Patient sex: M
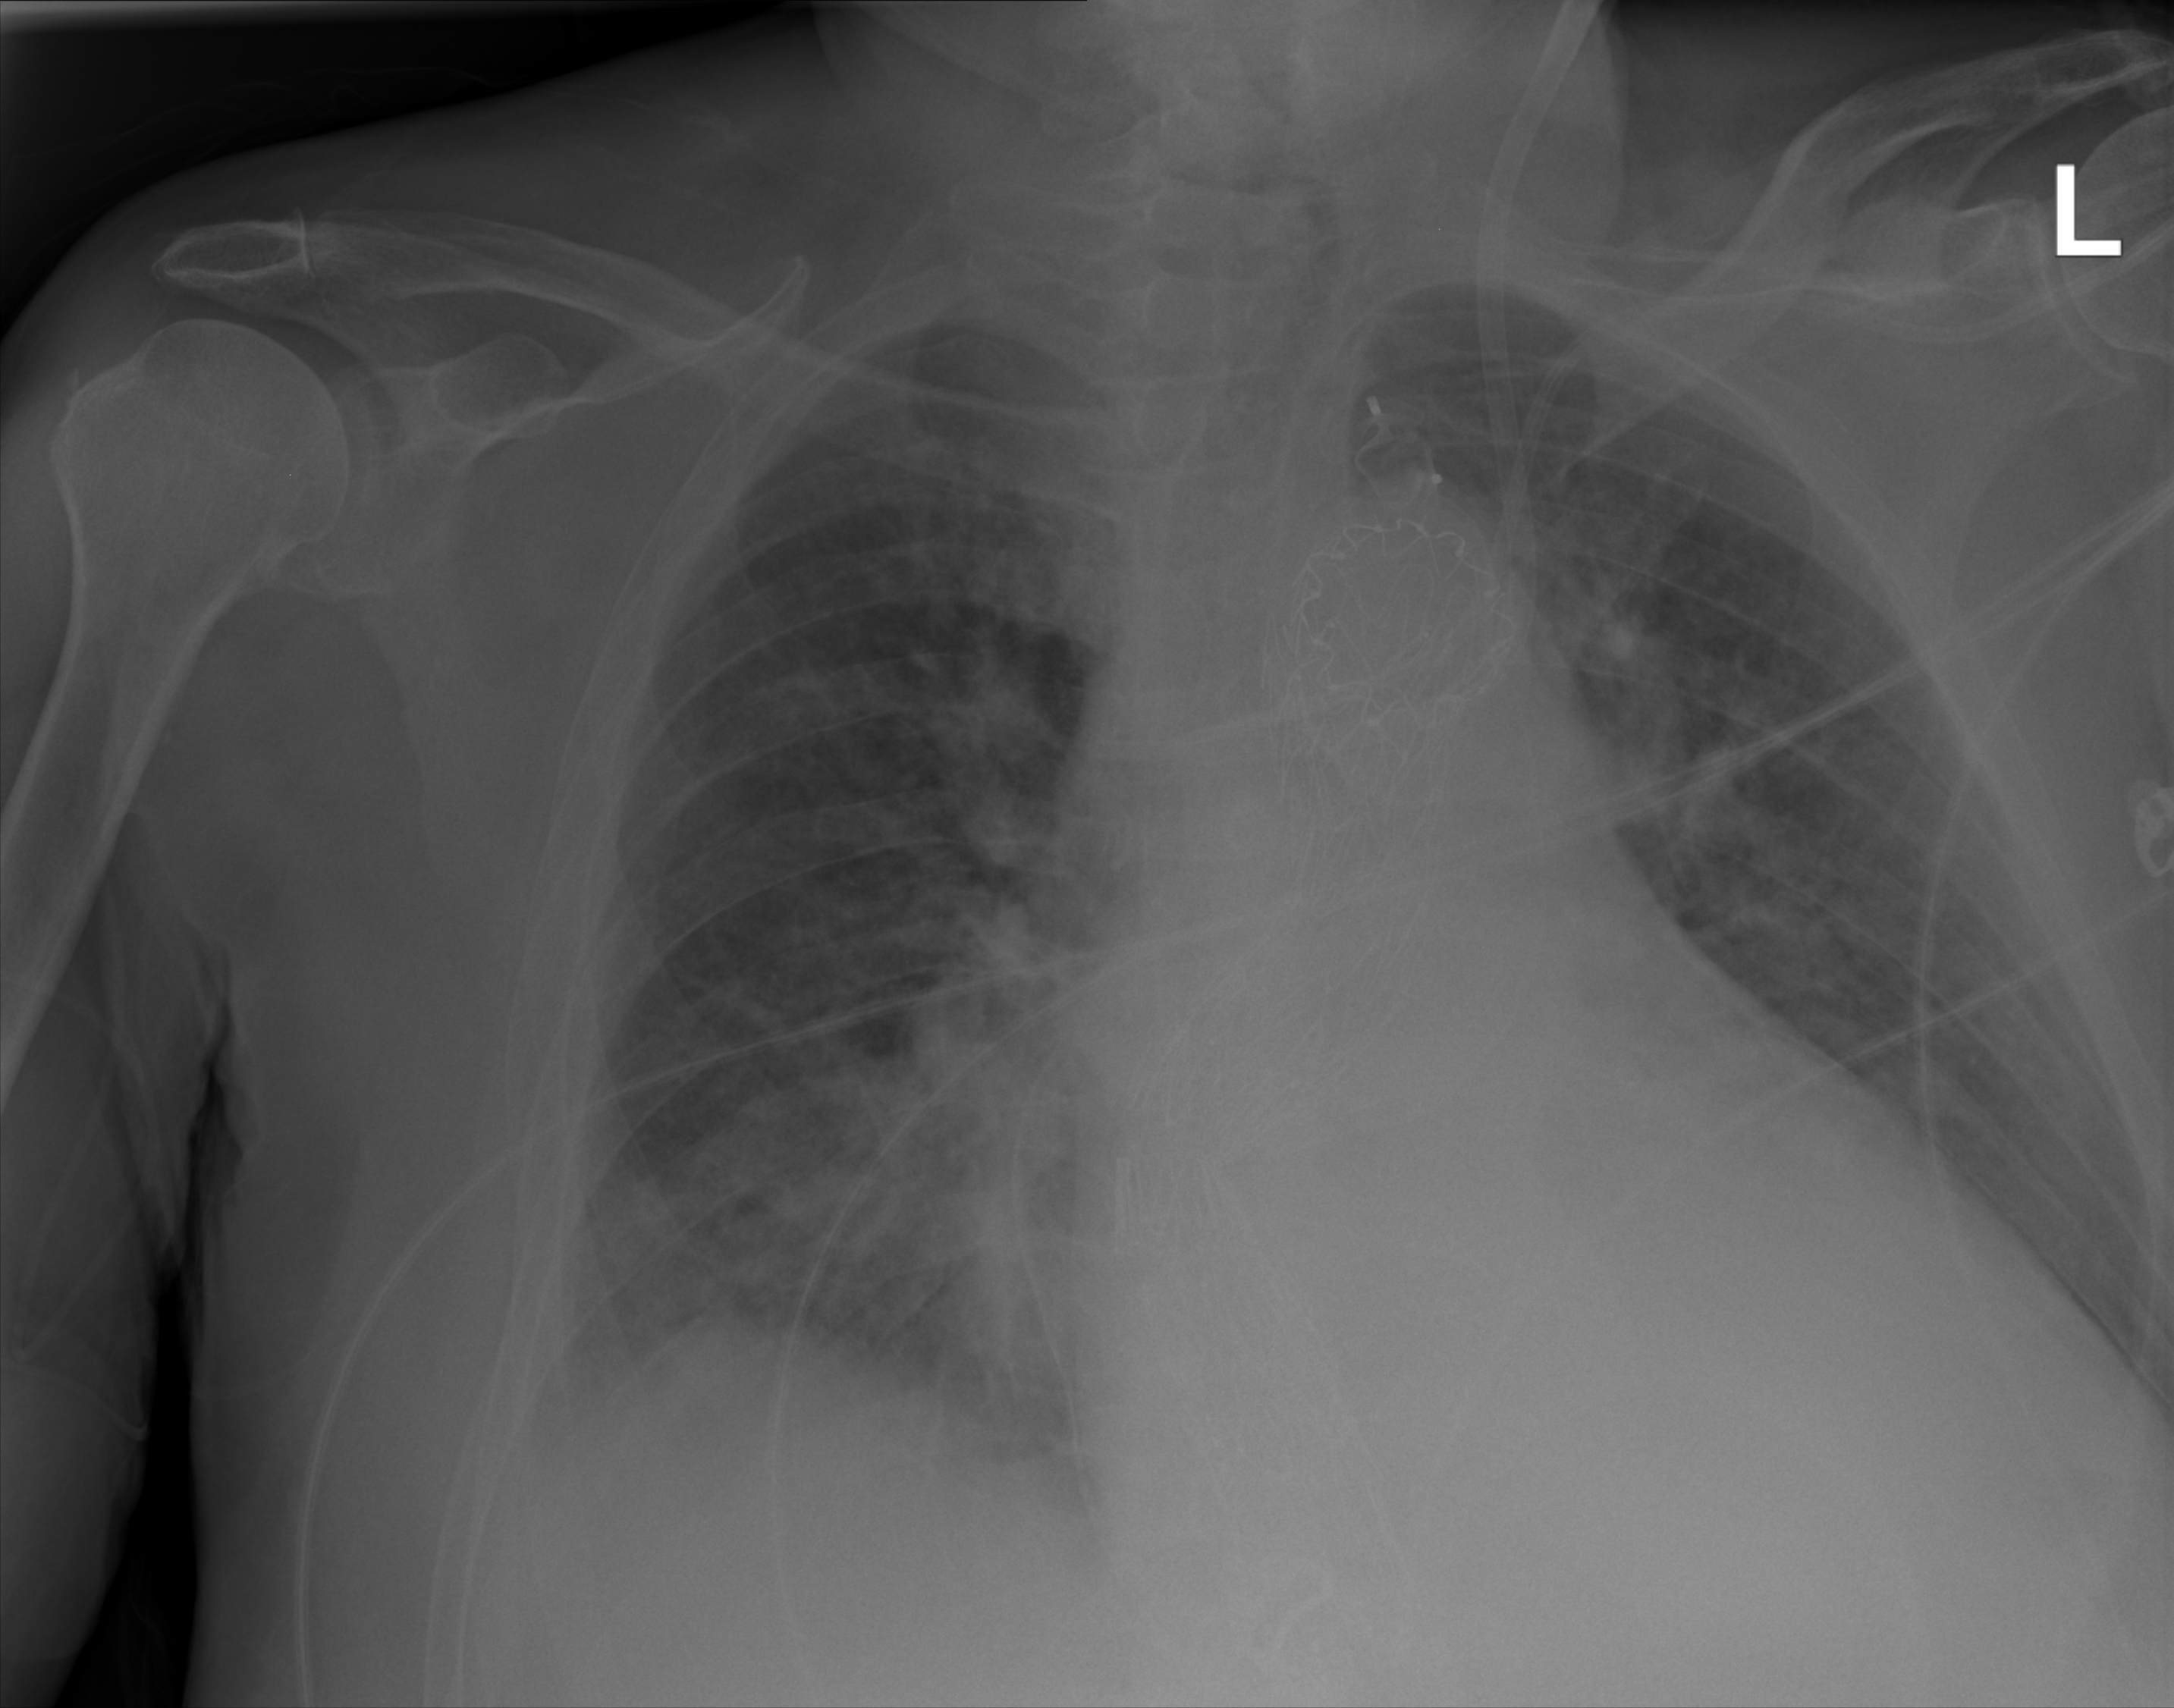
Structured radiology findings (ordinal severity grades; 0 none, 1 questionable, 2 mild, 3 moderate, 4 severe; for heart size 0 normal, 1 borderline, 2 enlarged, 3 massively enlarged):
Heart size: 2
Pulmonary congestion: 0
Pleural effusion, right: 2
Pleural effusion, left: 0
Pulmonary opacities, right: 2
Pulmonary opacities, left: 0
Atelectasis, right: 2
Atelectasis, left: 0